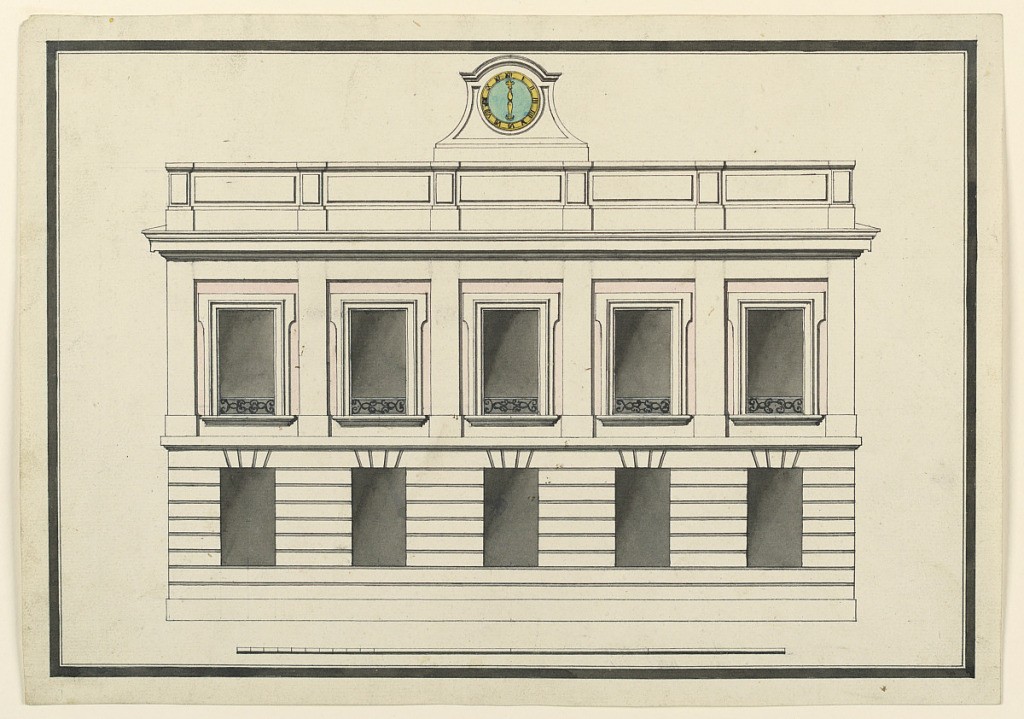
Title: Design for a casino
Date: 1785
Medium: Pen and ink, brush and watercolor, graphite on paper
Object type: Drawing
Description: A concave central section with steps that lead up to a portico. The rear wall has three door openings  with reliefs above the doors and windows.